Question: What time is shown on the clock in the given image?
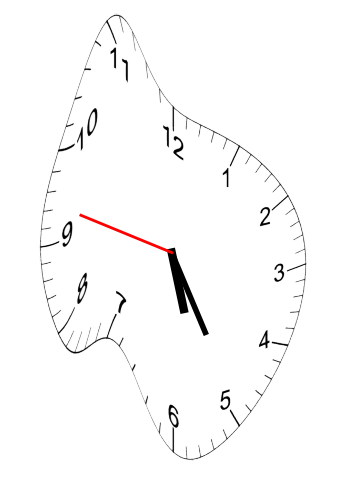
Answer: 05:24:47